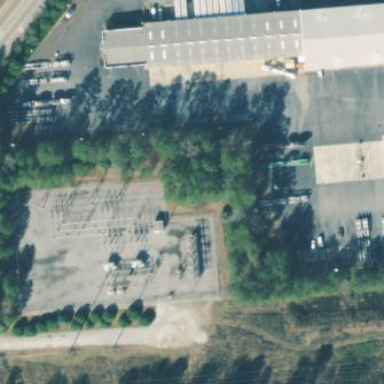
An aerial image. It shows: Distribution power substation secured by fence.